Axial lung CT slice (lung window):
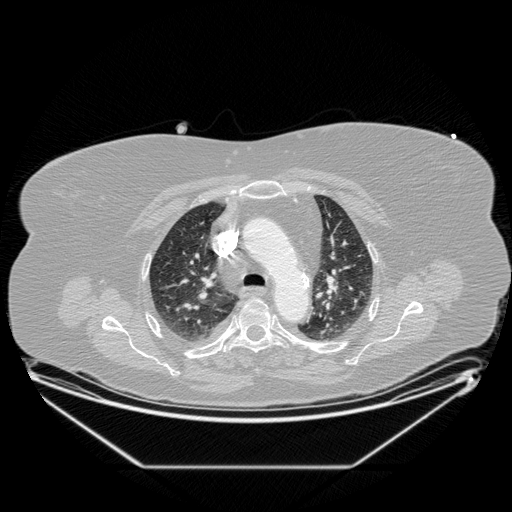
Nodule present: no